Field crop: maize
Growth stage: 2
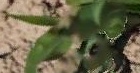
Species: maize